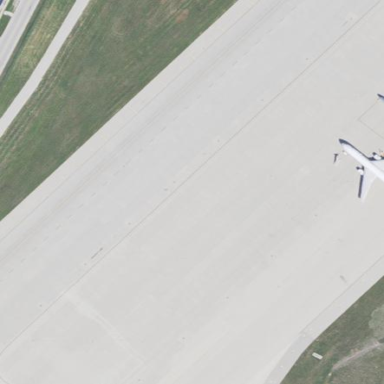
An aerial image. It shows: Apron at the airport.